Question: Is there a jQuery plugin, similar to Facebook, that suggests/autocompletes with this criteria:
1. Works for a textarea or contenteditable div. I'm finding many plugins that only support input fields (ex. http://loopj.com/jquery-tokeninput/).
2. Supports free text, a combination of tags and non-tag text. This is an example that only allows tags after hitting enter: http://brianreavis.github.io/selectize.js/ - This is NOT free text. Examples of free text would be At.js (http://ichord.github.io/At.js), jquery-textcomplete (http://yuku-t.com/jquery-textcomplete), and jquery.mentionsInput (http://podio.github.io/jquery-mentions-input)
3. Pill-like CSS effect with backspace/delete functionality. http://yuku-t.com/jquery-textcomplete/ gets pretty close but the styling example doesn't have the delete functionality found in other plugins. Example 1 has a good remove functionality.
Here is an example from Zapier that does it well:

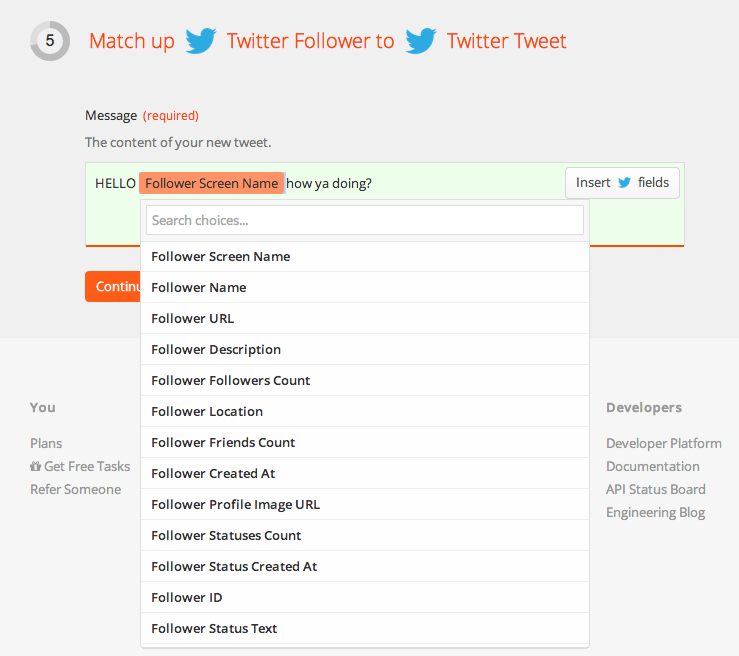
Answer: Found rich_textarea, which meets all the criteria.
<URL>